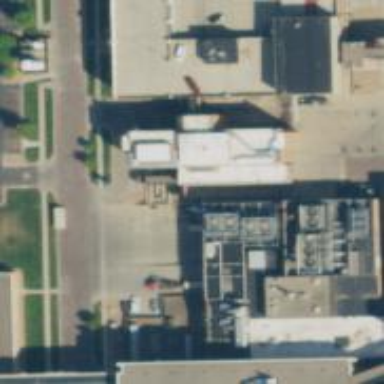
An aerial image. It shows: Healthcare clinic.